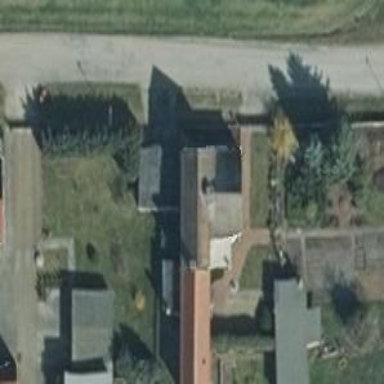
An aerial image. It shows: Simple house.